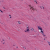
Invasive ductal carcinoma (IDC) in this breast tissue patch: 1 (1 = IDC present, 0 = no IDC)